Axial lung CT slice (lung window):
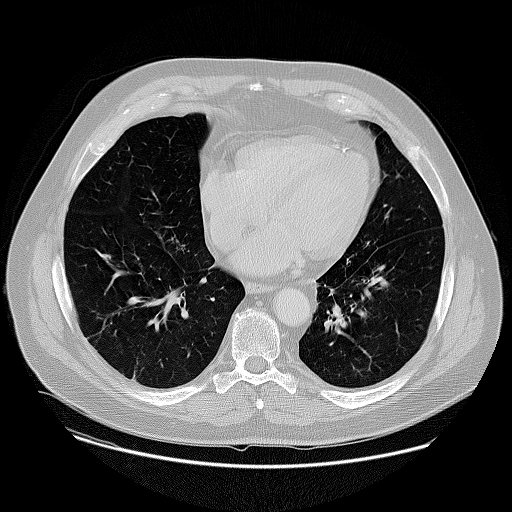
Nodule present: no